Field crop: tomato
Growth stage: 2
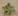
Species: solanum